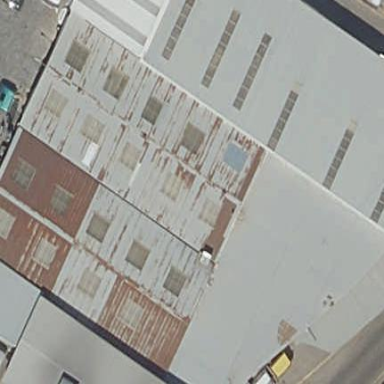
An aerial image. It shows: Industrial building.